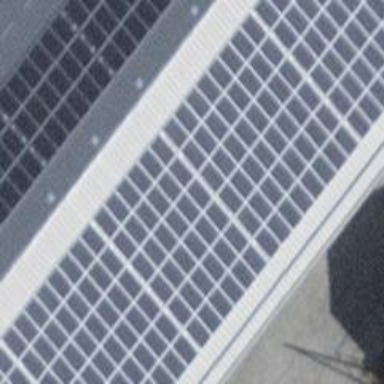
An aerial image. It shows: Solar power generator with photovoltaic panels.